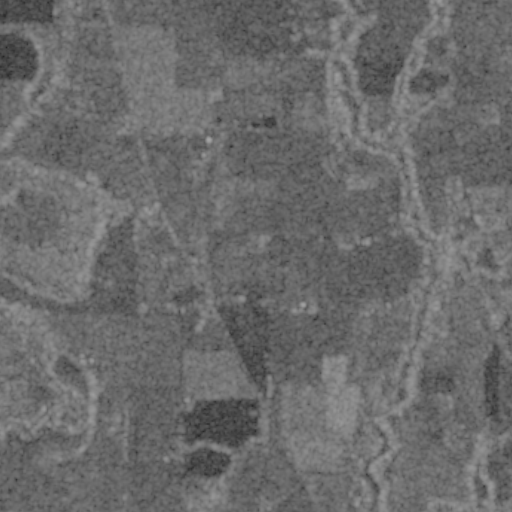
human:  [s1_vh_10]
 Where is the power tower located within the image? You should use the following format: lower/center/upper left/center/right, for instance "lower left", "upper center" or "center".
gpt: The power tower is located in the upper left of the image.
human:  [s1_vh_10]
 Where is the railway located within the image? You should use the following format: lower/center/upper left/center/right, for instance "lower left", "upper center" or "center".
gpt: The railway is located in the lower right of the image.
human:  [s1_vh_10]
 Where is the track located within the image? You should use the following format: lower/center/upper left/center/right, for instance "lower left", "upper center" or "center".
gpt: There is no track in the image.

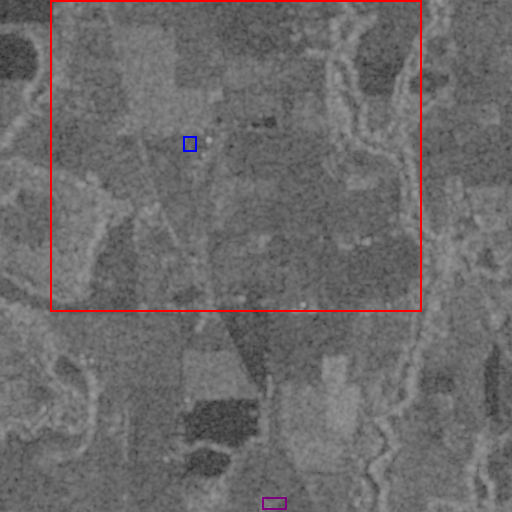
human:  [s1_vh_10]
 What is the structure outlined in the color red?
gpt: The structure outlined in red is a crop field.
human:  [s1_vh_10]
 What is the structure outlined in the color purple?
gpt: The structure outlined in purple is a building.
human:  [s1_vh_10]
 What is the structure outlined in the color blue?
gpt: The structure outlined in blue is a building.
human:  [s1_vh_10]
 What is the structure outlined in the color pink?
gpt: There is no pink outline.